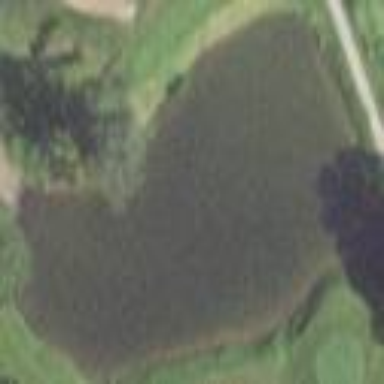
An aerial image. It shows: Scenic view of water hazard on golf course. The natural water feature adds beauty to the landscape.